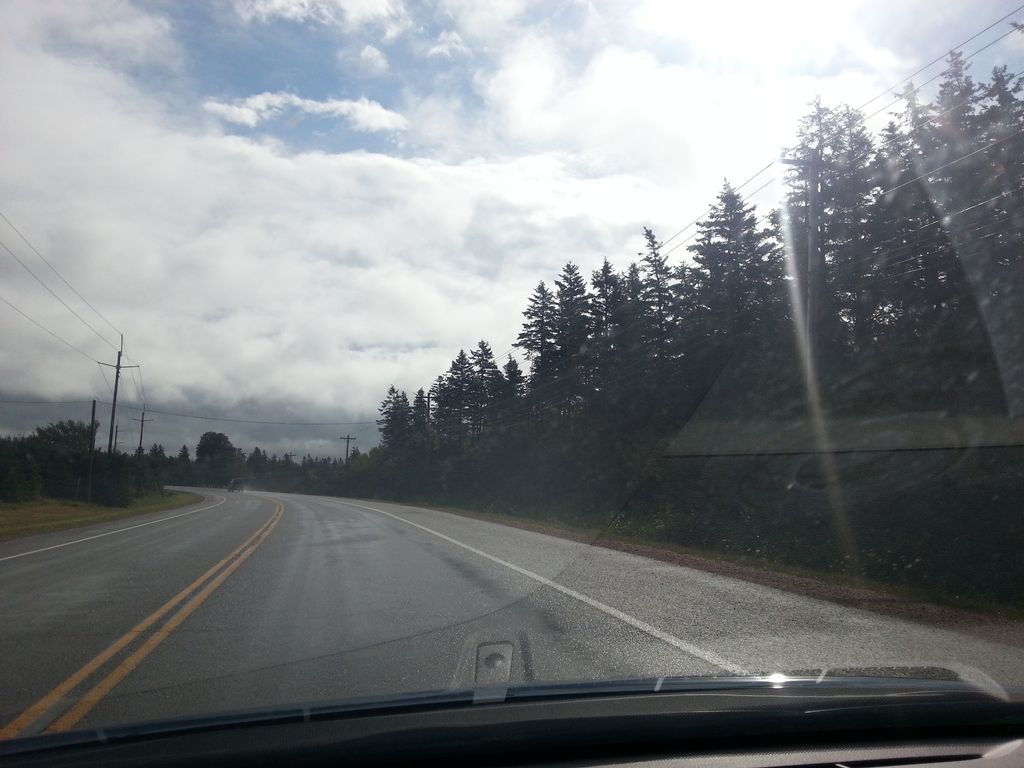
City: charlottetown